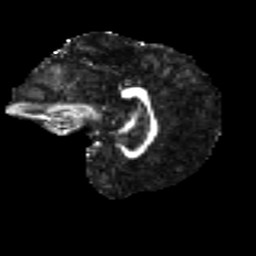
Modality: FA
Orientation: sagittal
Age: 59
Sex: female
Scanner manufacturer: ge
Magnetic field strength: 3 T
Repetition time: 7.8 s
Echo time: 0.0606 s